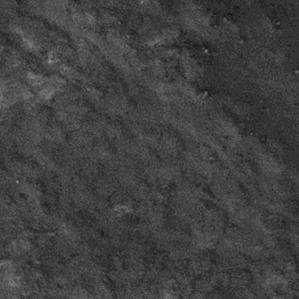
Label: frost